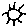
Label: sun